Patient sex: F
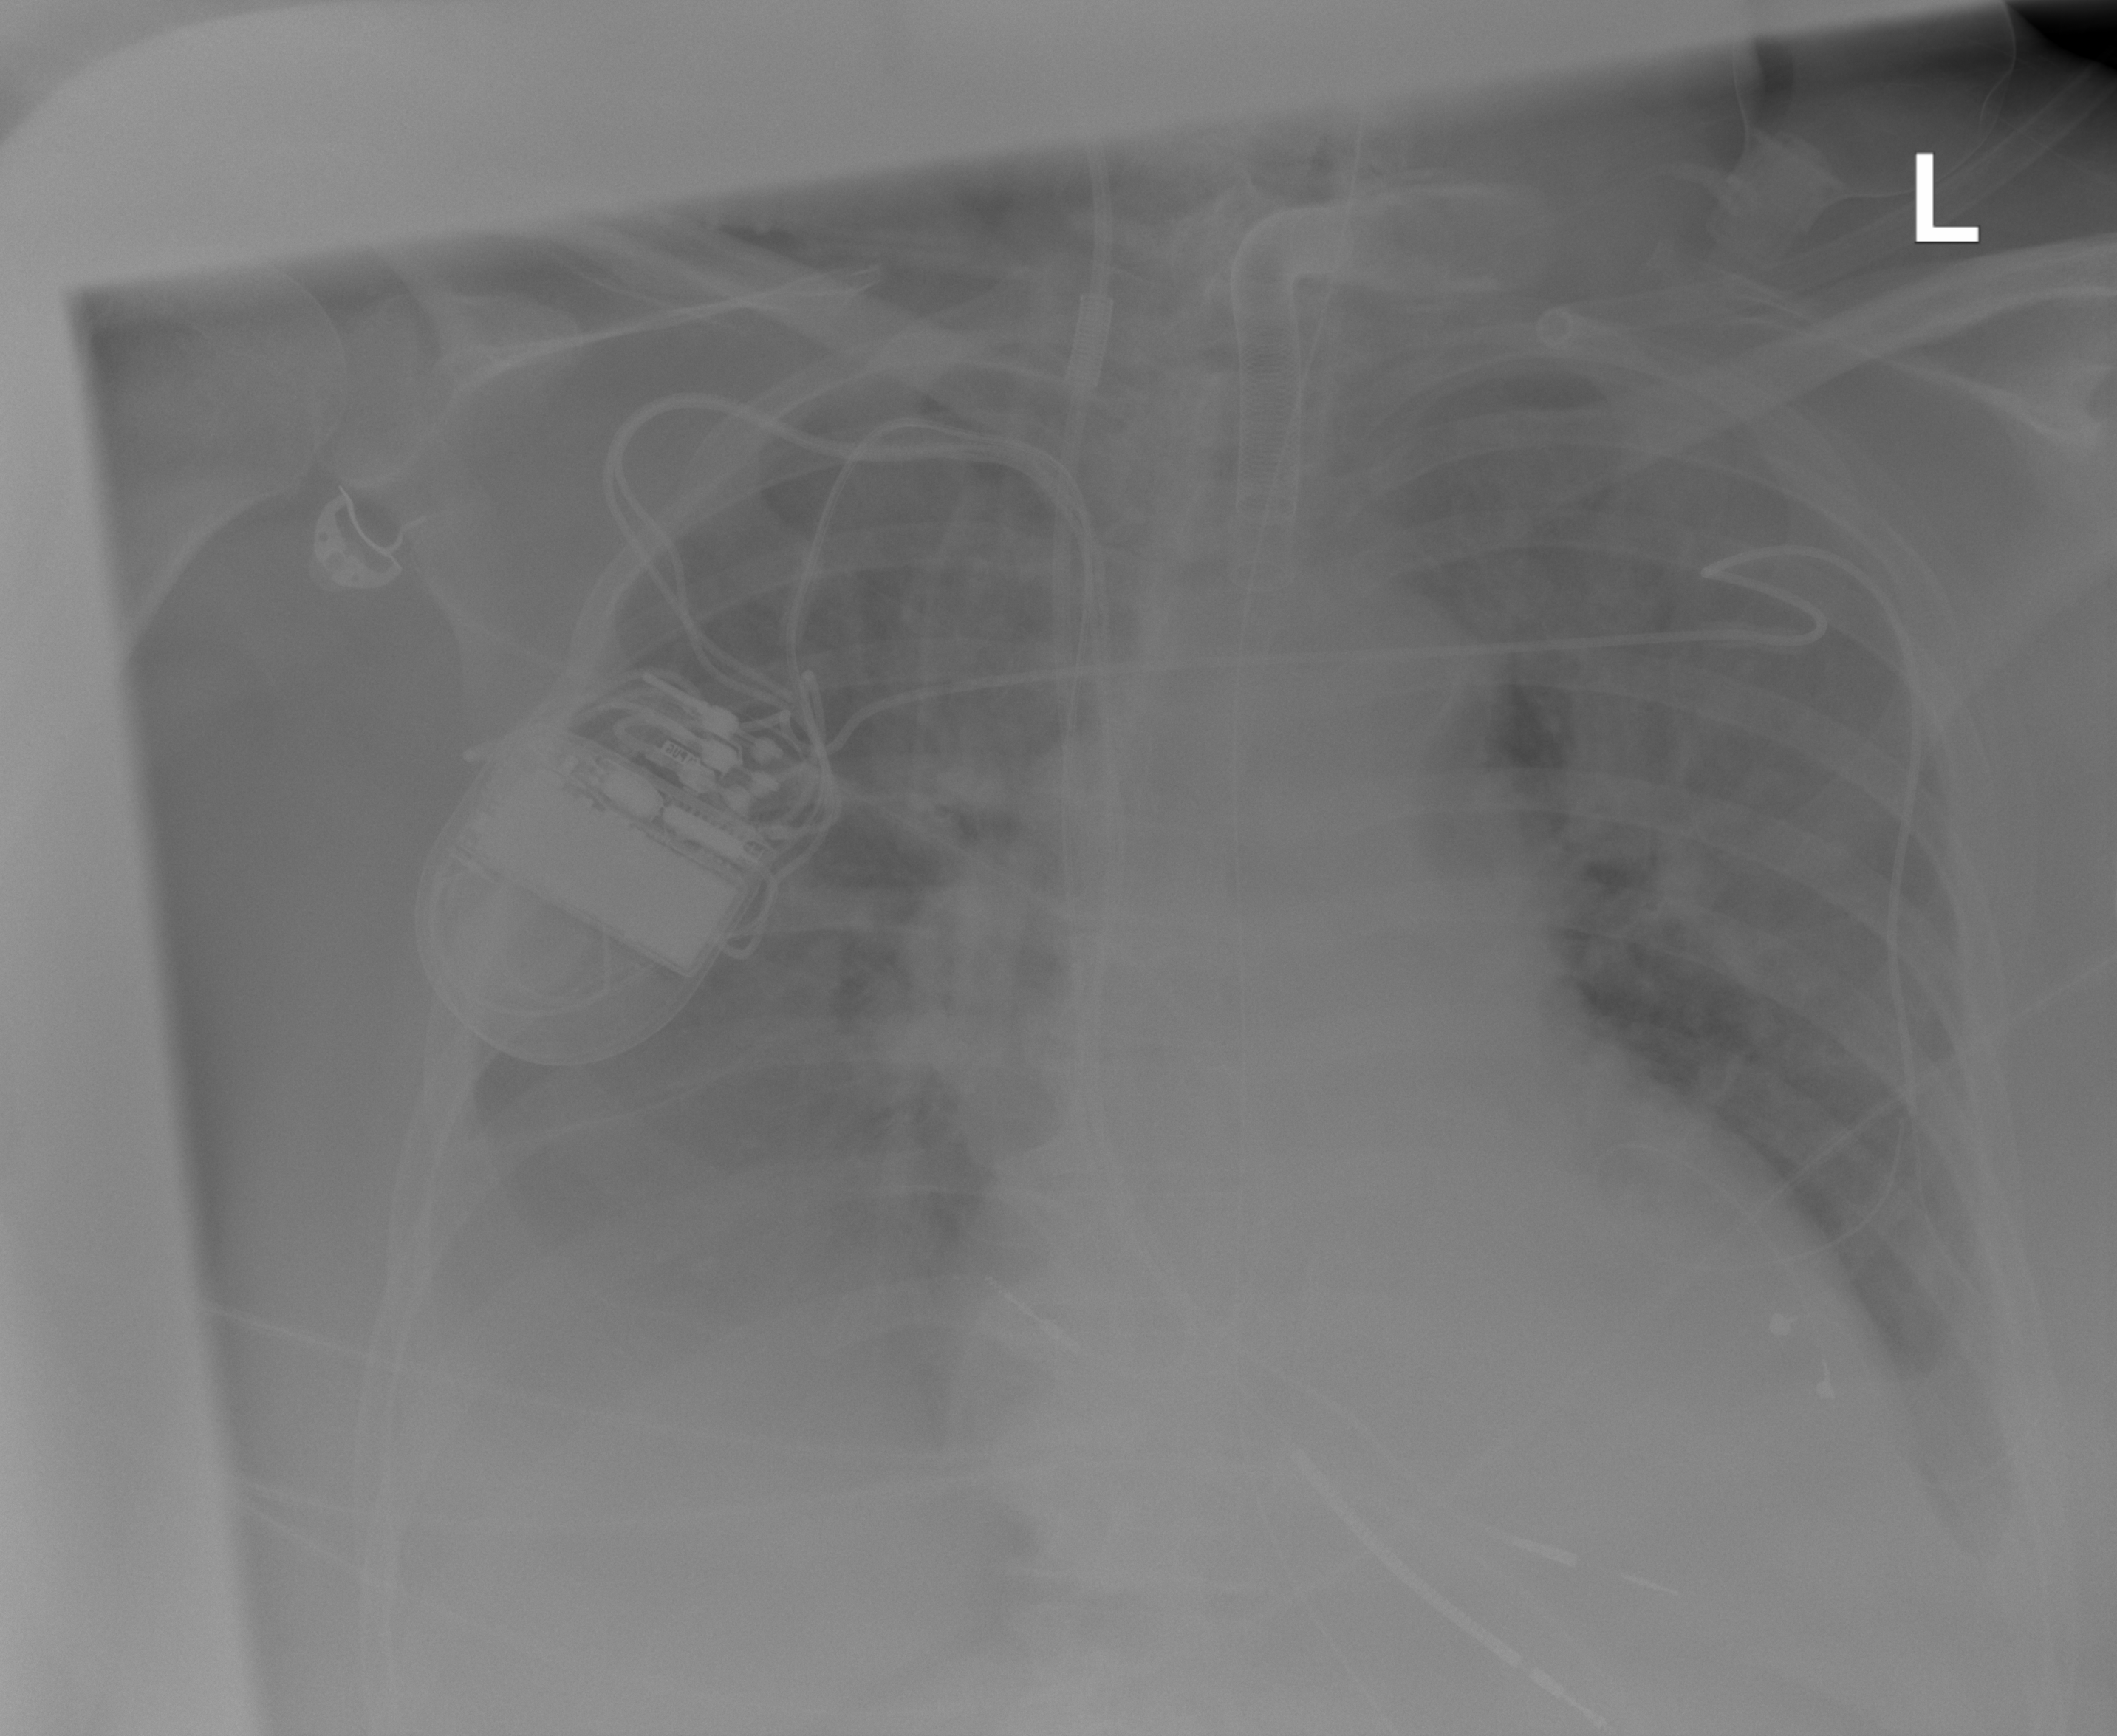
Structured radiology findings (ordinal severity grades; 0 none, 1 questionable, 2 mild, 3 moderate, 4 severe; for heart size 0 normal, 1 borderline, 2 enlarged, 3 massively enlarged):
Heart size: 2
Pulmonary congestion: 2
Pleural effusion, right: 3
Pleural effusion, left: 2
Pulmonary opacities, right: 2
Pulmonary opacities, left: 2
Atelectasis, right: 2
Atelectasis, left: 2